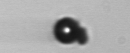
Label: bead